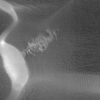
Label: not_dusty